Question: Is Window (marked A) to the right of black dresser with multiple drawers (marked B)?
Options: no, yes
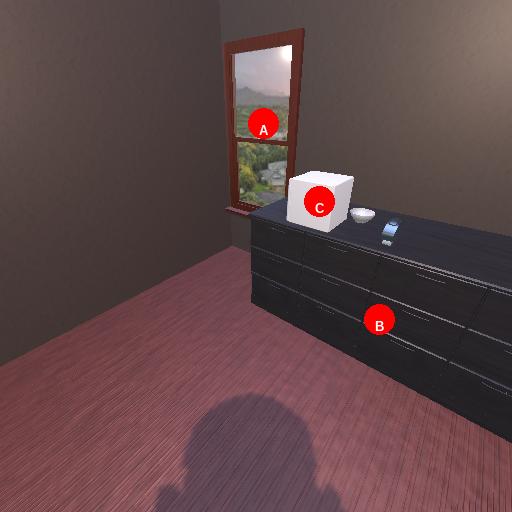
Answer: no